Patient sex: M
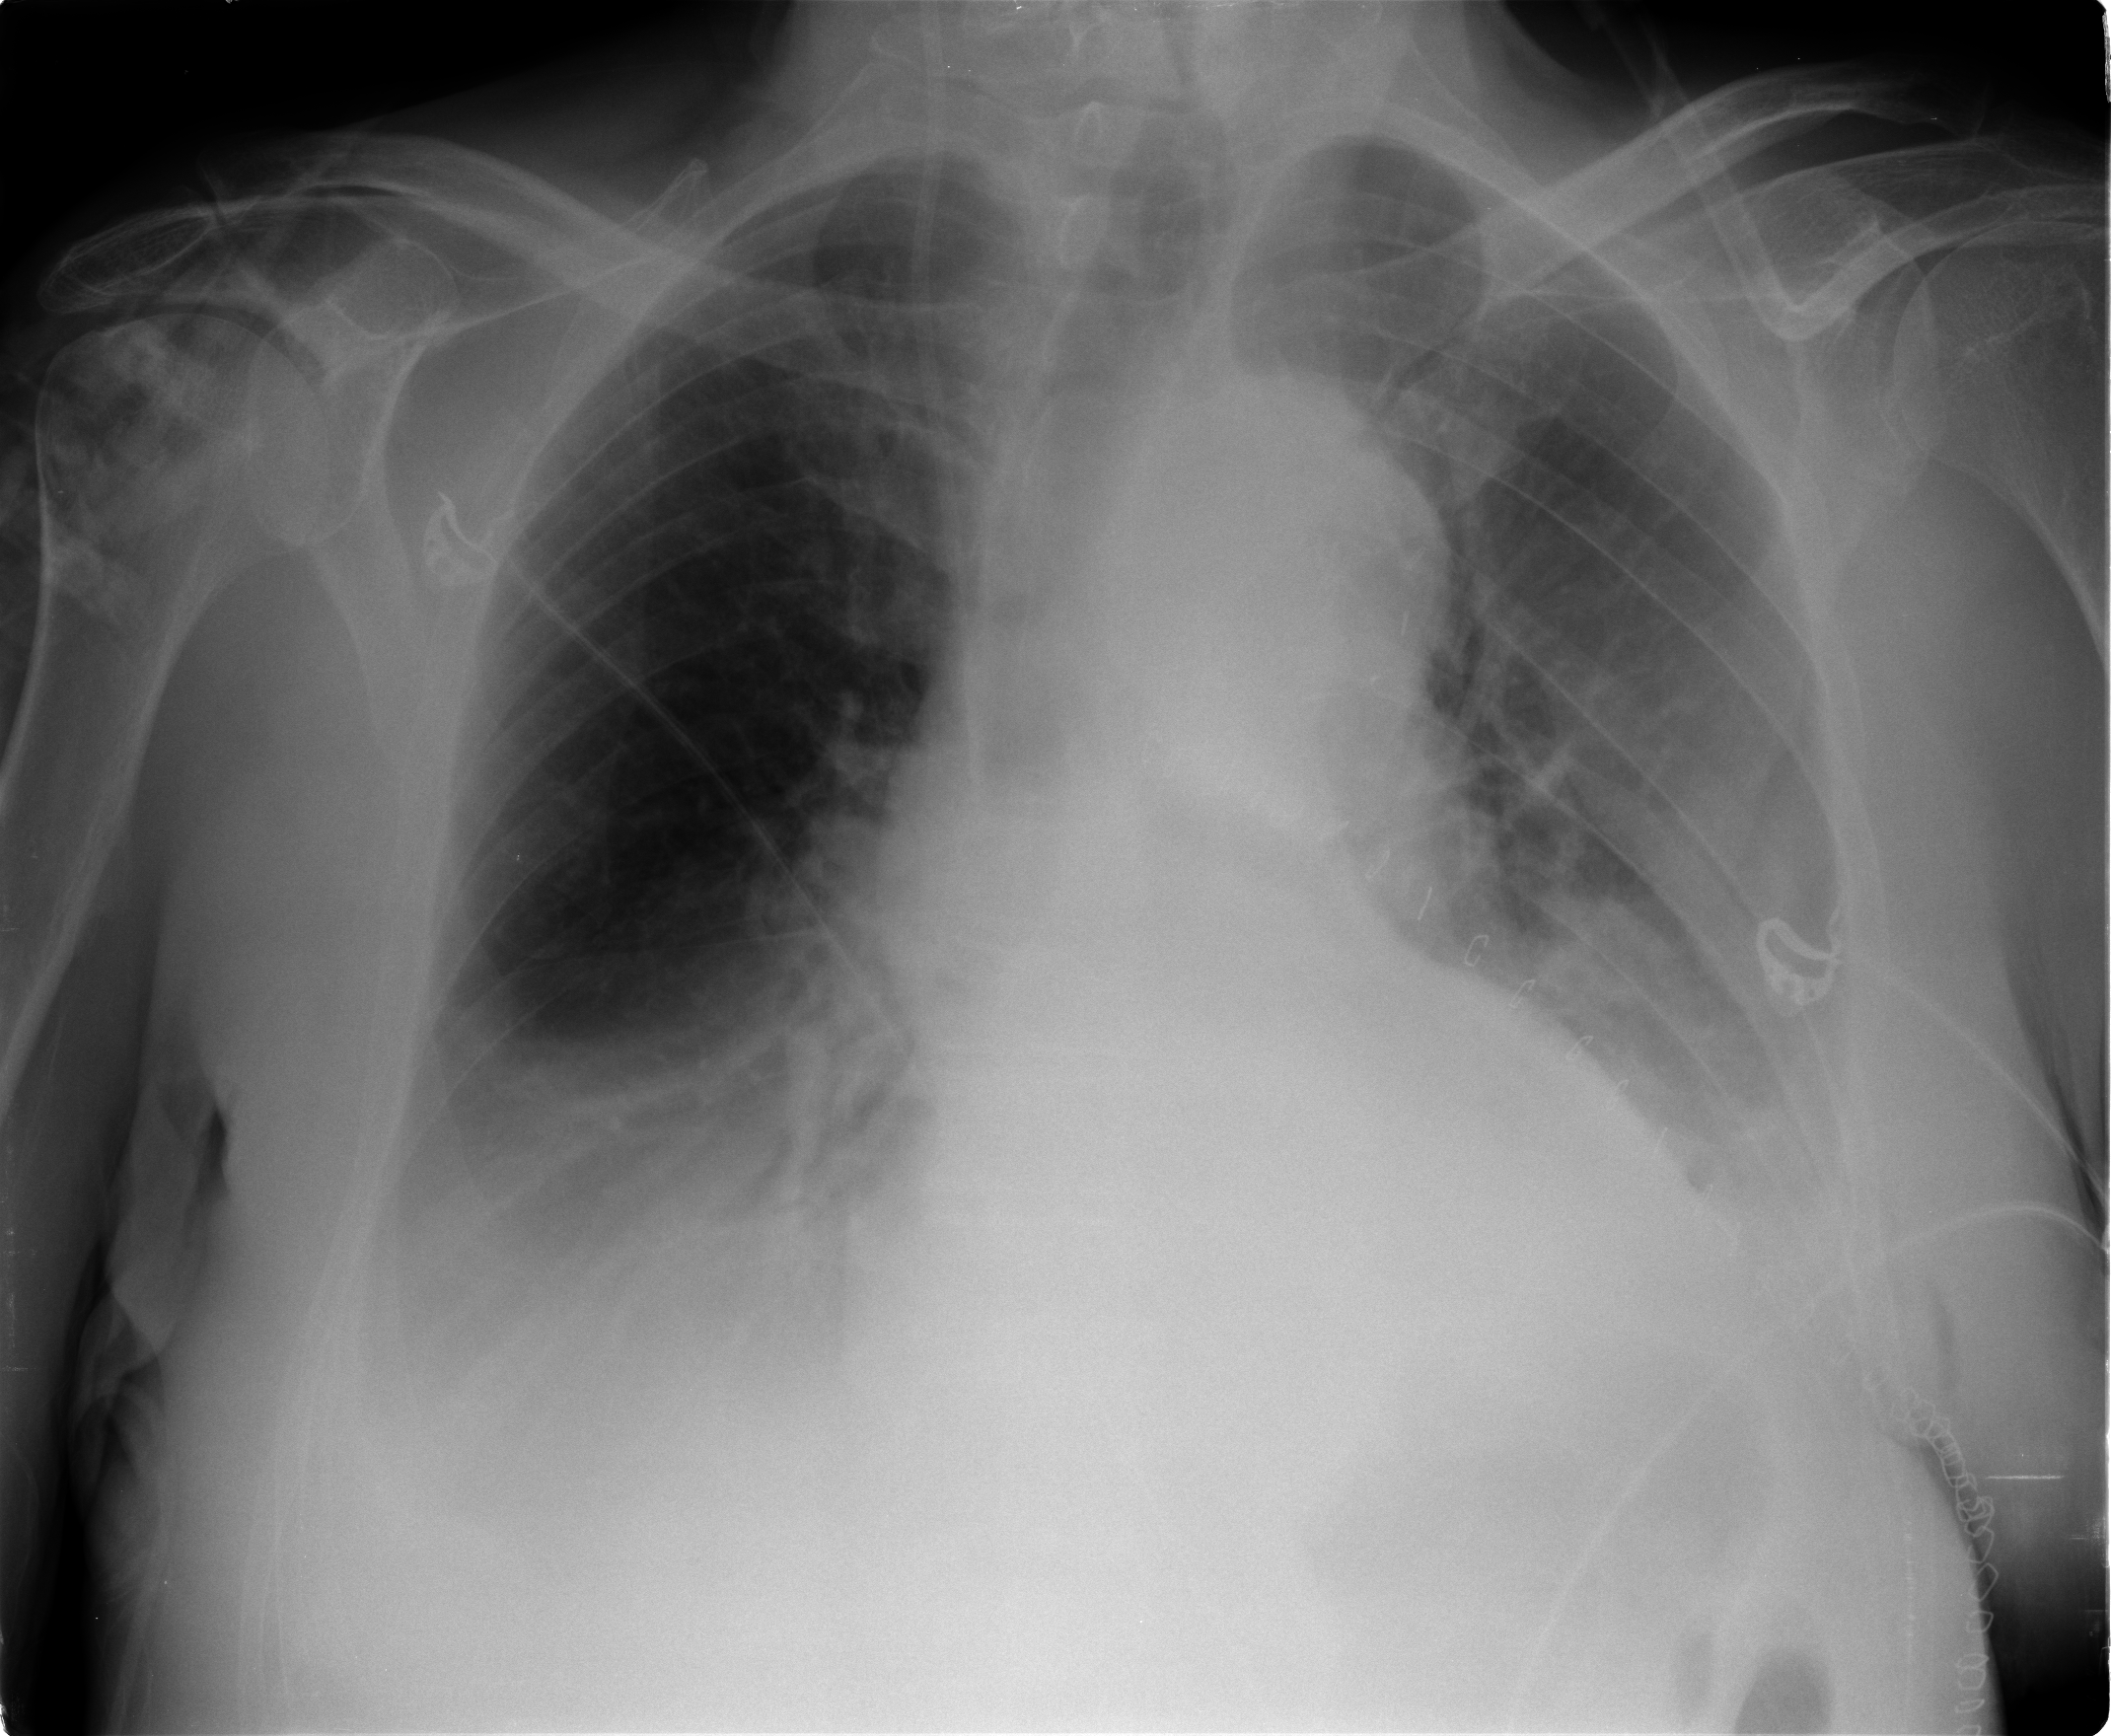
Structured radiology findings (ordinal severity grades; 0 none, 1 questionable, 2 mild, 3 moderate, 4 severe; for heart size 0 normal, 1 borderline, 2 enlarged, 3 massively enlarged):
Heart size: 1
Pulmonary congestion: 2
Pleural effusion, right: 2
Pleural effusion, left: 2
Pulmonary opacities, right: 0
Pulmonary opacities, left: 1
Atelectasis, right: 2
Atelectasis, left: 2